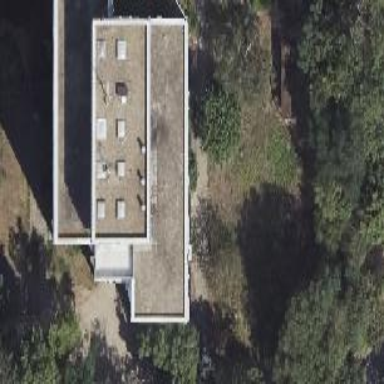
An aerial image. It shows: Part of building.